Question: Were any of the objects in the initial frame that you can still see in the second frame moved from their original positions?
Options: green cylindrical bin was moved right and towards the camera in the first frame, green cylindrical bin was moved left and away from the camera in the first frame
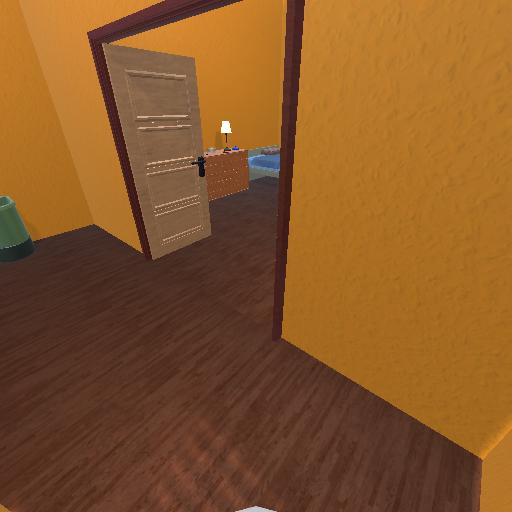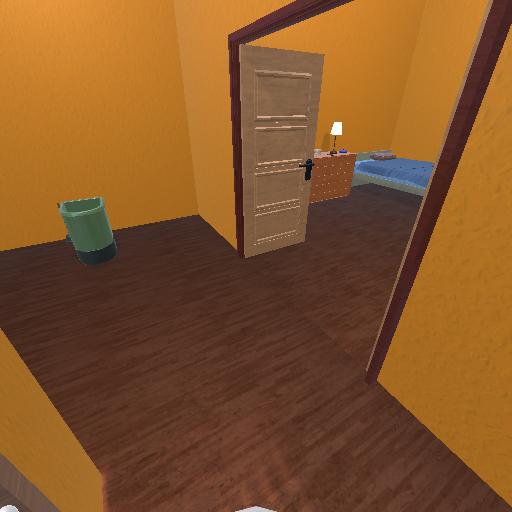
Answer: green cylindrical bin was moved right and towards the camera in the first frame